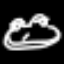
Label: frog